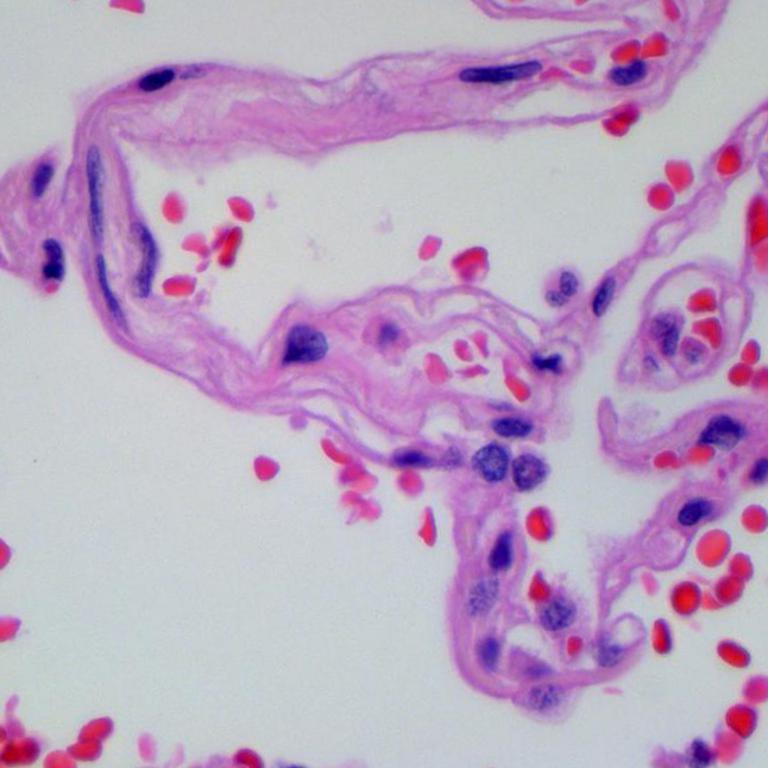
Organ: lung
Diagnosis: benign